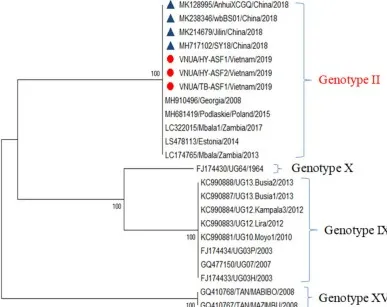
Phylogenetic analysis of major structural proteins p54.
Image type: chart (chart)